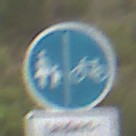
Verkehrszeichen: GetrennterRadUndGehwegRadwegRechts
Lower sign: BesondereFahrzeugeUndTransportgueter6
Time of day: Midday
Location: Outdoor (Nature)
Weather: Overcast
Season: NotSpecified
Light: Natural